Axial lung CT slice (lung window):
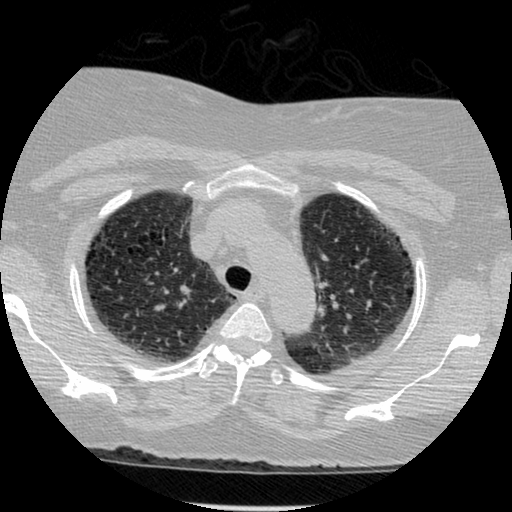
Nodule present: no